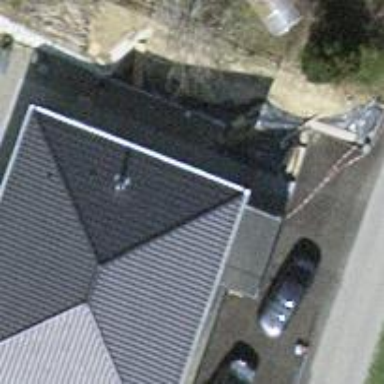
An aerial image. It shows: Detached building.